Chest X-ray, PA view. Patient: 35 years old, sex F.
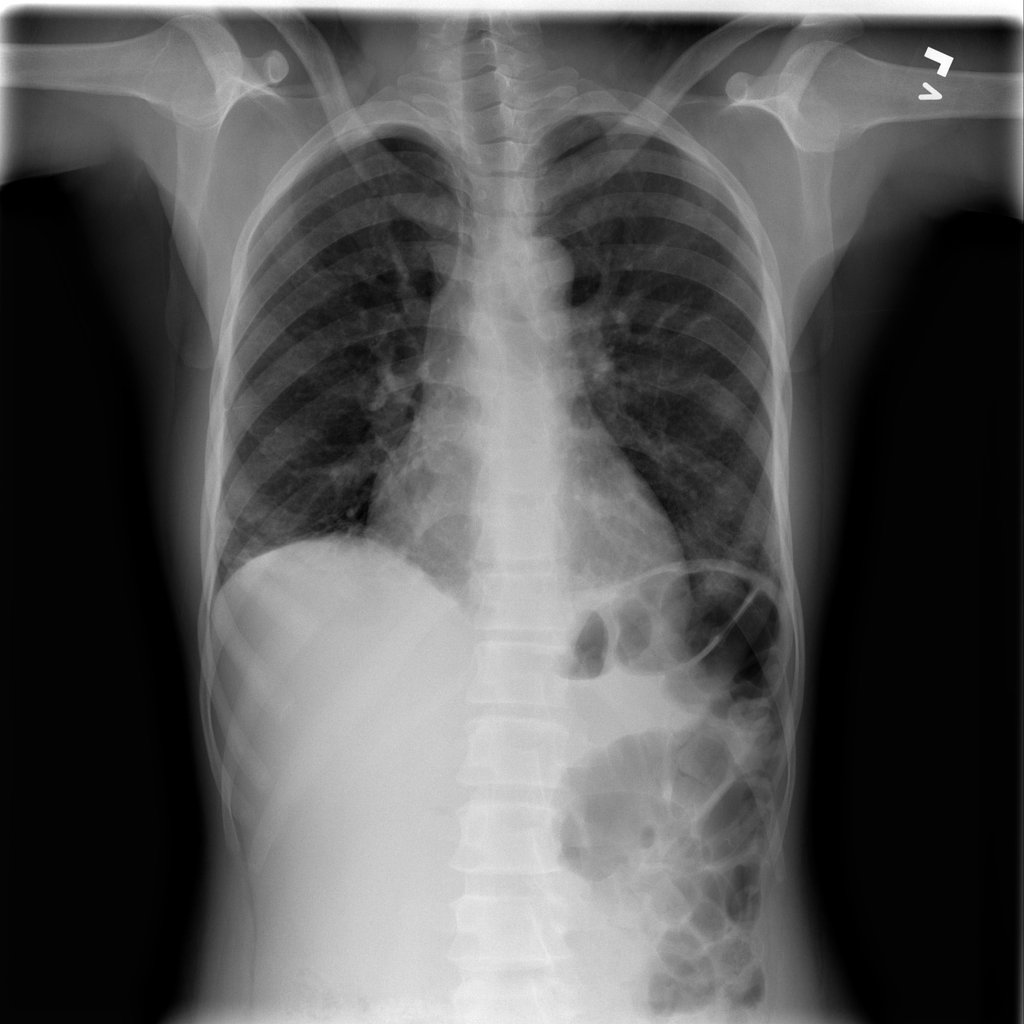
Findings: Atelectasis, Cardiomegaly, Effusion, Fibrosis